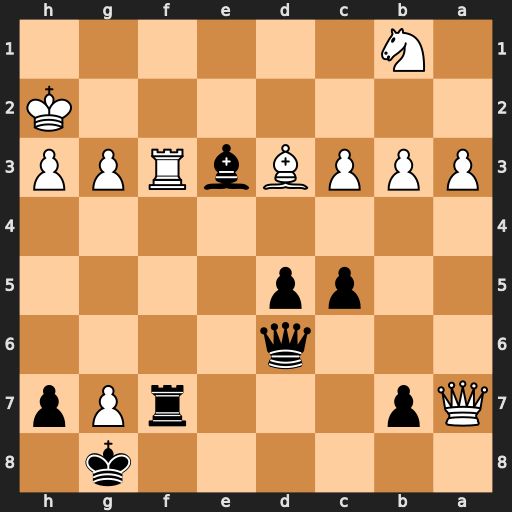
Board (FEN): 6k1/Qp3rPp/3q4/2pp4/8/PPPBbRPP/7K/1N6
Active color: b
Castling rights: -
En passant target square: -
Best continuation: Rxf3 Qa8+ Kxg7